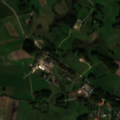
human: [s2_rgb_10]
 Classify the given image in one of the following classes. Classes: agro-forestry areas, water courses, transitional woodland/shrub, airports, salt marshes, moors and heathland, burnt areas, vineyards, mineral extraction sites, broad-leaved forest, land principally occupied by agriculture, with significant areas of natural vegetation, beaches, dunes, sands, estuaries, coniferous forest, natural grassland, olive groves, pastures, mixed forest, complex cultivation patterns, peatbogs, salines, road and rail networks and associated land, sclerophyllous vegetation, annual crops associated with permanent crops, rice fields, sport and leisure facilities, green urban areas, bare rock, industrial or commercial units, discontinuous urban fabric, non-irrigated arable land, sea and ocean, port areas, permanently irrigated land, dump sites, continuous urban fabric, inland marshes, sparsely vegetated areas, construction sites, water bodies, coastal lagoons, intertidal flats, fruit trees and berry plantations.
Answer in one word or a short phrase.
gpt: discontinuous urban fabric, non-irrigated arable land, pastures, land principally occupied by agriculture, with significant areas of natural vegetation